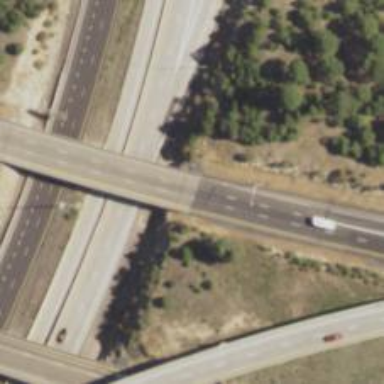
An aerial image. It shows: Asphalt motorway.